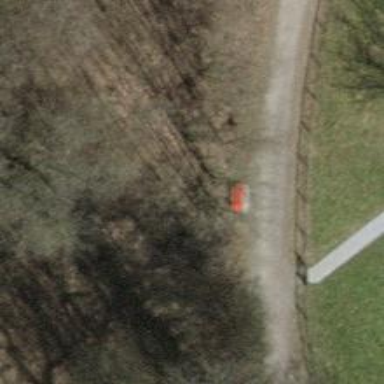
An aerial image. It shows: Red bench.